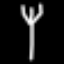
Label: fork